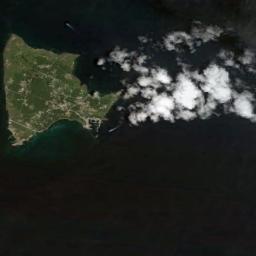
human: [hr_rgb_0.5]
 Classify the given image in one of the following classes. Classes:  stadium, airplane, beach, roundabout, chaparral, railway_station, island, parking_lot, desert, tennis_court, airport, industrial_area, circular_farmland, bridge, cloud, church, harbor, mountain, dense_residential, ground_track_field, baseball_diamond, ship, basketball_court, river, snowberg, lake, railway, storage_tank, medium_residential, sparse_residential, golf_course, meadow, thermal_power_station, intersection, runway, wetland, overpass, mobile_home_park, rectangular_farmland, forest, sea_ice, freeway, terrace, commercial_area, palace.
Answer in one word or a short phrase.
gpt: island